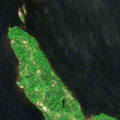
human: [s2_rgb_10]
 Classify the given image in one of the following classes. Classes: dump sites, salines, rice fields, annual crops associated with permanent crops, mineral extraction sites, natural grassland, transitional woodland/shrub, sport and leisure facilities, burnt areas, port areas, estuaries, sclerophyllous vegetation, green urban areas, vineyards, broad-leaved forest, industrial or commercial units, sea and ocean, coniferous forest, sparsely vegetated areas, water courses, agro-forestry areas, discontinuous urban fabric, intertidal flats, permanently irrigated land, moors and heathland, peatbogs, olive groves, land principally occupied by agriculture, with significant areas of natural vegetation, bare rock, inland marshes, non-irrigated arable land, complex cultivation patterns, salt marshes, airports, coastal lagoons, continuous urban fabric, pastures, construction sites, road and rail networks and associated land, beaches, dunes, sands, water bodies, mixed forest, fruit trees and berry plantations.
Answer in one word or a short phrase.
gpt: mixed forest, water bodies